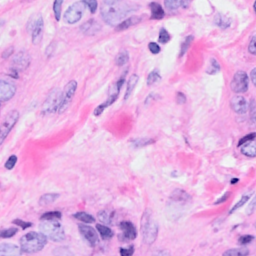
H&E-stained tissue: Breast